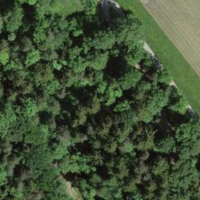
EUNIS habitat code: 43
Species observed at this site:
Cephalanthera damasonium